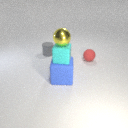
small cyan rubber cube above large blue rubber cube